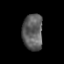
Tissue: prostate
Cell type: T cells
Senescence score: 0.3122
Nuclear area (px): 725
Mean DAPI intensity: 93.756